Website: home-depot
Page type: newsletter-management
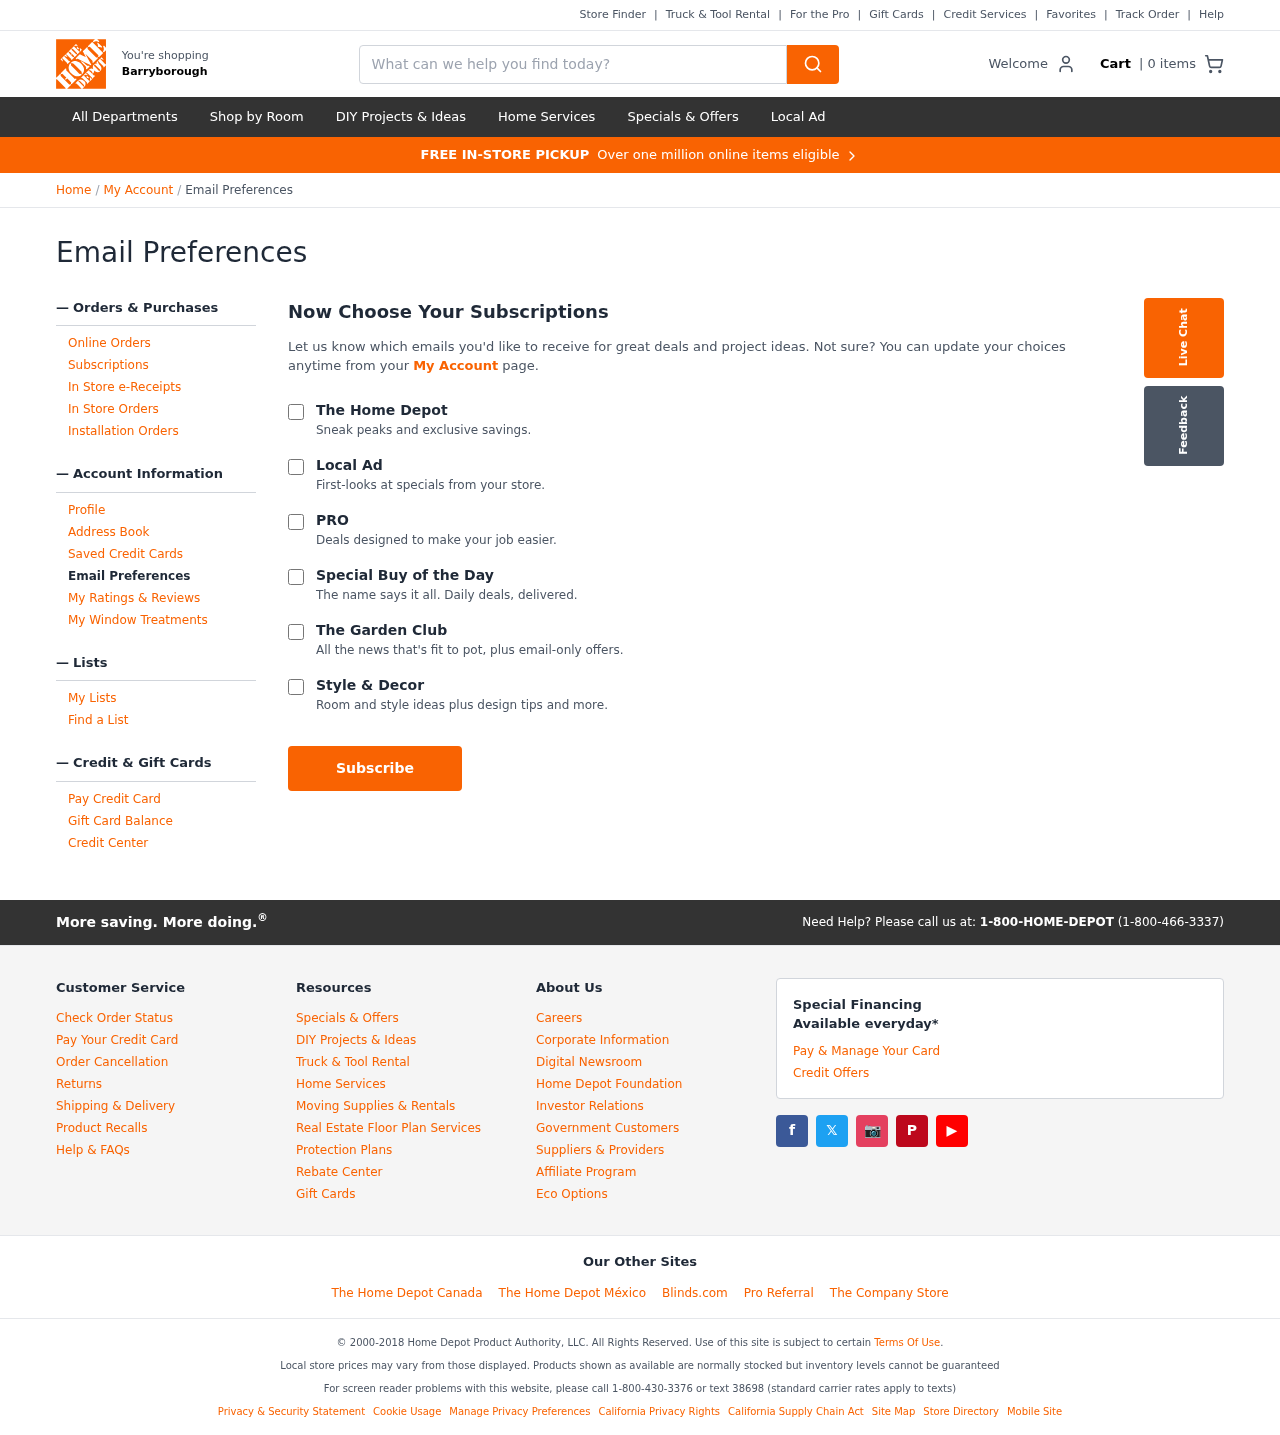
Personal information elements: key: PII_CITY
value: Barryborough
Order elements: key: ORDER_NUM_ITEMS
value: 0
Search elements: key: HEADER_SEARCH
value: What can we help you find today?